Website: walmart
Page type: store-pickup
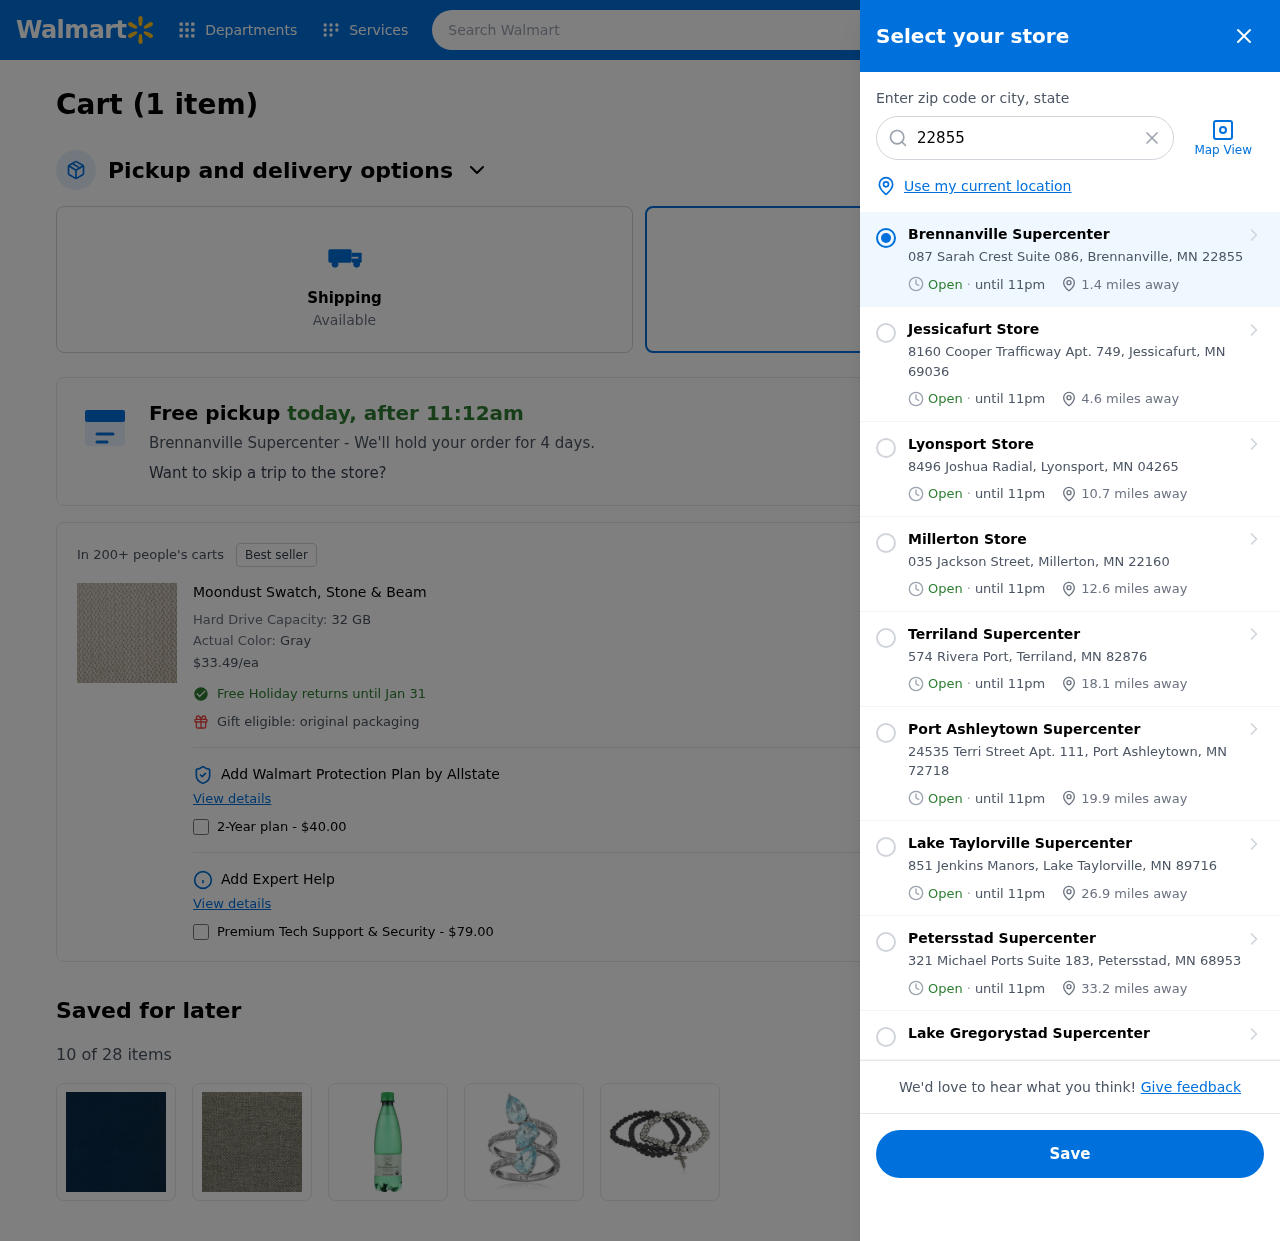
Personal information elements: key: PII_CITY
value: Brennanville
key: PII_CITY
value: Brennanville Supercenter
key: PII_CITY_STATE_ZIP
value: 087 Sarah Crest Suite 086, Brennanville, MN 22855
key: PII_LOCATION1_CITY
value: Jessicafurt Store
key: PII_LOCATION1_CITY_STATE_ZIP
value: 8160 Cooper Trafficway Apt. 749, Jessicafurt, MN 69036
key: PII_LOCATION2_CITY
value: Lyonsport Store
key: PII_LOCATION2_CITY_STATE_ZIP
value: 8496 Joshua Radial, Lyonsport, MN 04265
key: PII_LOCATION3_CITY
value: Millerton Store
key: PII_LOCATION3_CITY_STATE_ZIP
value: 035 Jackson Street, Millerton, MN 22160
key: PII_LOCATION4_CITY
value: Terriland Supercenter
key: PII_LOCATION4_CITY_STATE_ZIP
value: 574 Rivera Port, Terriland, MN 82876
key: PII_LOCATION5_CITY
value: Port Ashleytown Supercenter
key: PII_LOCATION5_CITY_STATE_ZIP
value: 24535 Terri Street Apt. 111, Port Ashleytown, MN 72718
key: PII_LOCATION6_CITY
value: Lake Taylorville Supercenter
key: PII_LOCATION6_CITY_STATE_ZIP
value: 851 Jenkins Manors, Lake Taylorville, MN 89716
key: PII_LOCATION7_CITY
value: Petersstad Supercenter
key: PII_LOCATION7_CITY_STATE_ZIP
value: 321 Michael Ports Suite 183, Petersstad, MN 68953
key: PII_LOCATION8_CITY
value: Lake Gregorystad Supercenter
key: PII_POSTCODE
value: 22855
Product elements: key: PRODUCT1_NAME
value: Moondust Swatch, Stone & Beam
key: PRODUCT1_PRICE
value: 33.49
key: PRODUCT1_DESC
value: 32 GB
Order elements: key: ORDER_NUM_ITEMS
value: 1
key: ORDER_NUM_ITEMS
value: Cart (1 item)
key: ORDER_DELIVERY_DATE
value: today, after 11:12am
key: ORDER_ITEM1_QUANTITY
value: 1
Search elements: key: HEADER_SEARCH
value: Search Walmart
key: SEARCH_LOCATION
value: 22855